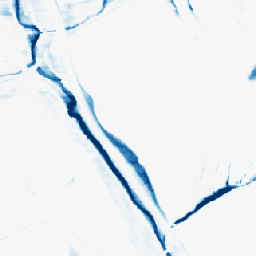
Category: morphological
Decomposition family: morphological_rect
Decomposition parameters: operation: closing
width: 20
height: 3
Upsampling method: area
Upsampling parameters: scale: 8
Upsampling scale: 8